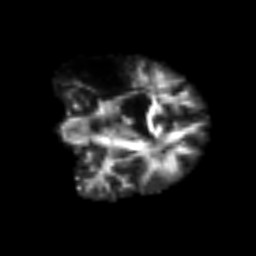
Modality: FA
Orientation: coronal
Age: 39
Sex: male
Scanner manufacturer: siemens
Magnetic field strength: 3 T
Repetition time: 3.2 s
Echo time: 0.081 s